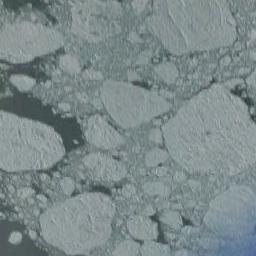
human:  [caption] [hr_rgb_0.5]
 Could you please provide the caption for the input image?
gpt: There are countless ice cubes of various sizes that are closely connected to form a large piece floating on the deep blue sea and cover the sea .

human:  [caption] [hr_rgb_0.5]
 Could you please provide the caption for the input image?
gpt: There are sea ice of different sizes .

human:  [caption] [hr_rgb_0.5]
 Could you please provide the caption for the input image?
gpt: Some large pieces of sea ice and a lot of small pieces of sea ice gather together .

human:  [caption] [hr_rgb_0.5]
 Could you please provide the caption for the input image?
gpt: There are many ice on the light green sea .

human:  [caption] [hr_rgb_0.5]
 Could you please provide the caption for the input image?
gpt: There are sea ice on the ice sheet .